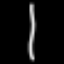
Label: line